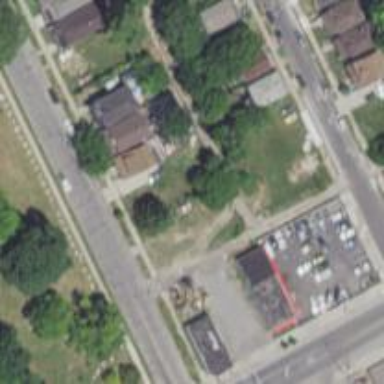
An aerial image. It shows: Alley classified as service road.